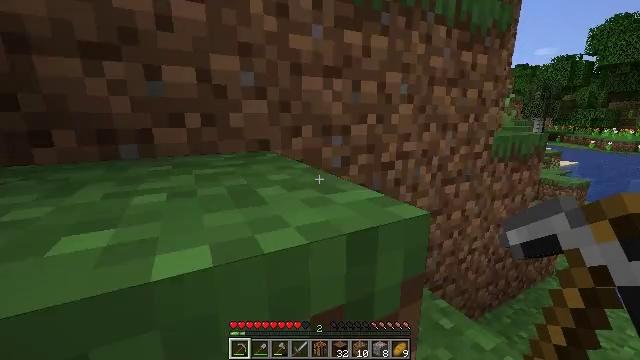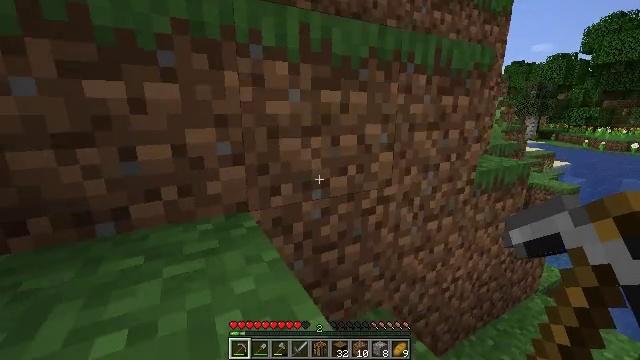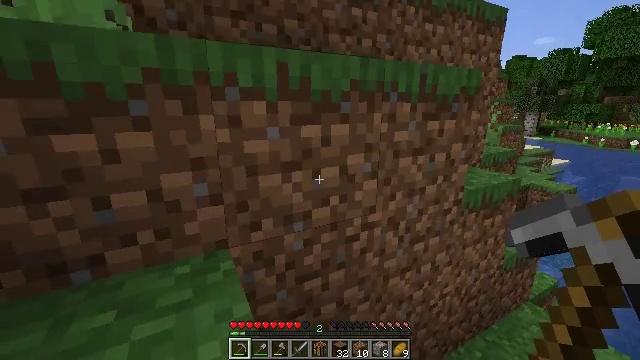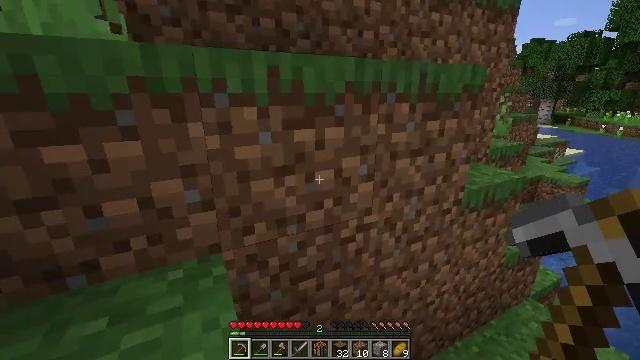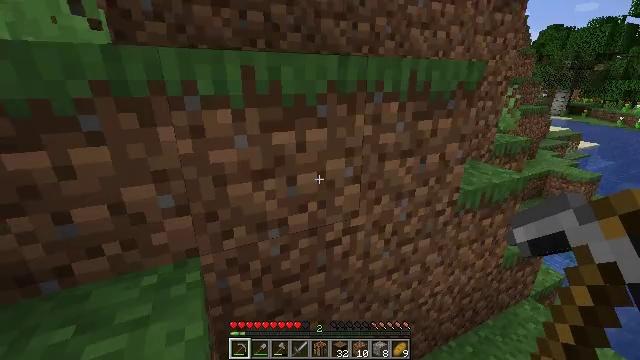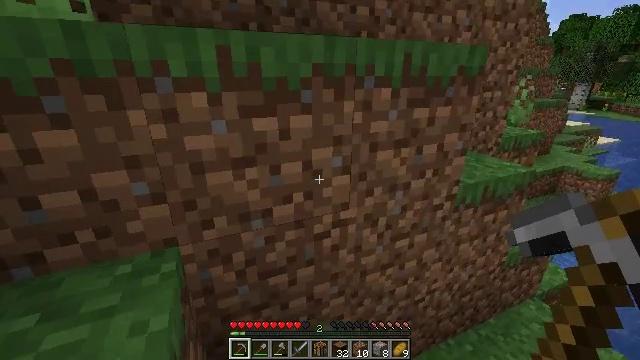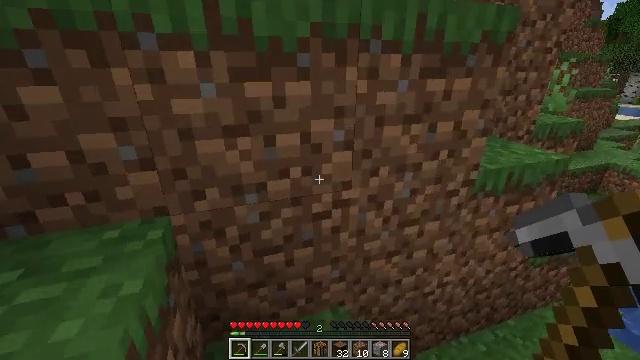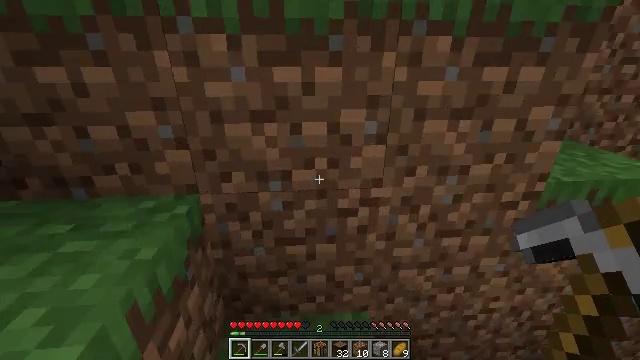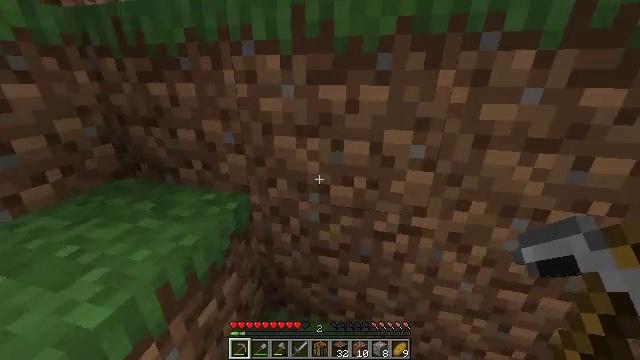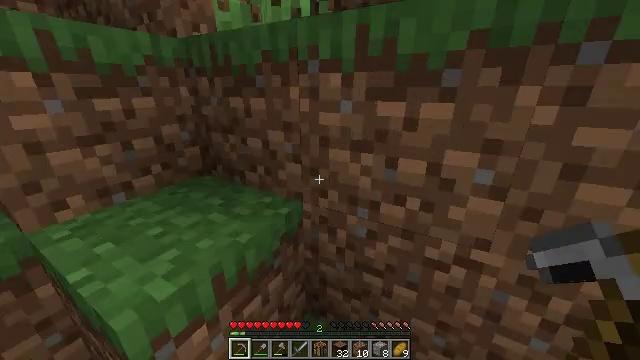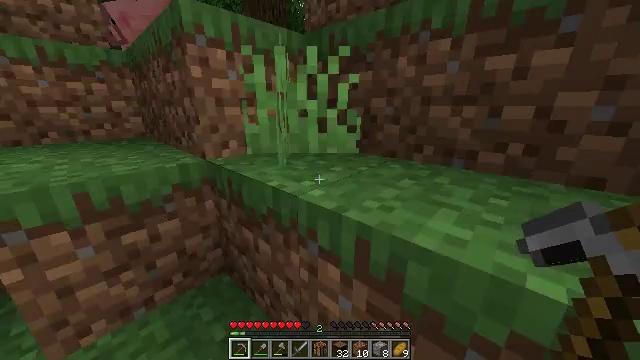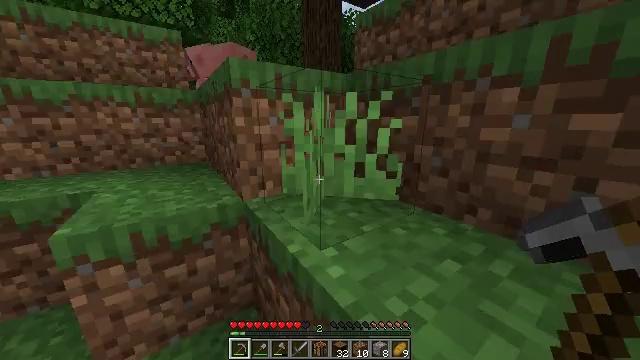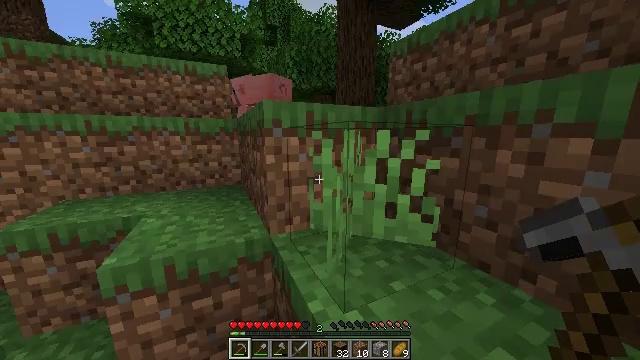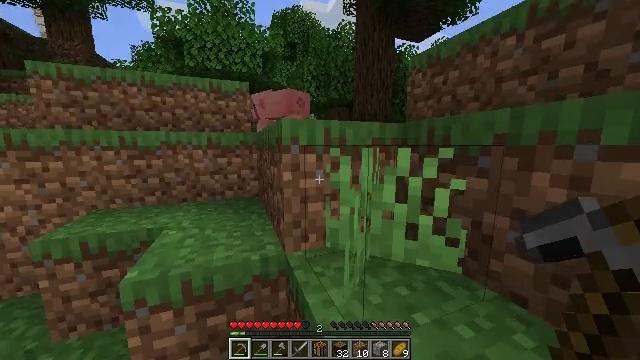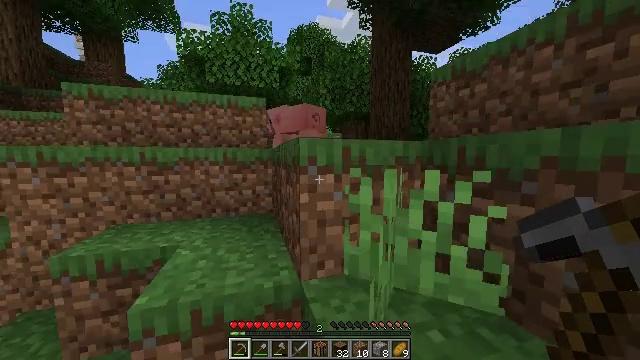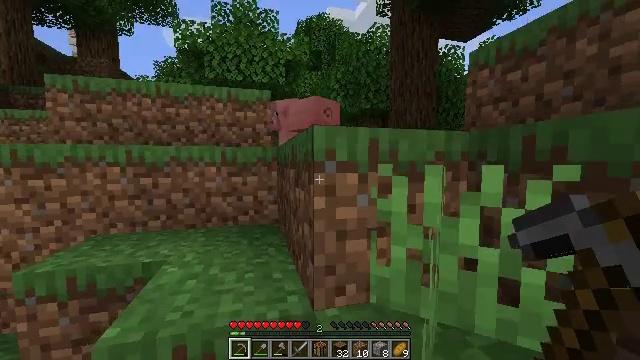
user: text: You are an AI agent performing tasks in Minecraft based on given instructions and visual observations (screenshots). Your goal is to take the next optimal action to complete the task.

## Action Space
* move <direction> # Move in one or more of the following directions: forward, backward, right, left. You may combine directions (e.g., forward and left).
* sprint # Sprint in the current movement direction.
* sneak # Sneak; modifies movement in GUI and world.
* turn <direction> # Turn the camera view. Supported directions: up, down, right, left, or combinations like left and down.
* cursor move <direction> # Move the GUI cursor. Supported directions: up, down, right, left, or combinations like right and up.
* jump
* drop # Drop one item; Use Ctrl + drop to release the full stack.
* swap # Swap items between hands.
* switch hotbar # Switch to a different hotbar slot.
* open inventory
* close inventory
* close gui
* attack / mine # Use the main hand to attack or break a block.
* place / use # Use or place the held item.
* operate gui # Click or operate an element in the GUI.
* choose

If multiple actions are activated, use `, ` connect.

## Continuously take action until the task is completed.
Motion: motion action
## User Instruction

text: Collect kelp by swimming through it.
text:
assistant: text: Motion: move forward and move right, sprint, jump
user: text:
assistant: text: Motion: move forward and move right, sprint, turn down, jump
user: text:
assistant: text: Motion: move forward and move right, sprint, turn left and down, jump
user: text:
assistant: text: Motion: move forward and move right, sprint, turn left and down, jump
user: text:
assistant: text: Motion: move forward and move right, sprint, turn left and down, jump
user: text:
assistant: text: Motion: move forward and move right, sprint, turn left and down, jump
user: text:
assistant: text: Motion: move forward and move right, sprint, turn left, jump
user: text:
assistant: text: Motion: move forward and move right, sprint, turn left, jump
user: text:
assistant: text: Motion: move forward, sprint, turn left and up, jump
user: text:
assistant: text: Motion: move forward, sprint, turn left and up, jump
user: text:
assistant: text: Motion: move forward, sprint, turn left and up, jump
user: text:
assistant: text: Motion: move forward, sprint, turn left and up, jump
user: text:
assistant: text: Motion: move forward, sprint, turn left and up, jump
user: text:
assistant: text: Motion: move forward, sprint, turn left and up, jump
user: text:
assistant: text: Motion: move forward, sprint, turn left and up, jump
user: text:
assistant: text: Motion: move forward, sprint, jump
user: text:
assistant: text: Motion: move forward, sprint, turn left, jump
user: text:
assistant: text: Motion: move forward, sprint, turn left, jump
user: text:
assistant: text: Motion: move forward, sprint, turn left, jump
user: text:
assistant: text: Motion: move forward, sprint, turn left, jump
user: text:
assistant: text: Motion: move forward, sprint, turn left, jump
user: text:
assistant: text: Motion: move forward, sprint, turn left, jump
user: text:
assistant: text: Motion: move forward, sprint, turn left, jump
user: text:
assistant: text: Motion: move forward, sprint, turn left, jump
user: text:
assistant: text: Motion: move forward, sprint, jump
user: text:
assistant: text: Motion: move forward, sprint, jump
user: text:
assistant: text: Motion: move forward, sprint, turn left, jump
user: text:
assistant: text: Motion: move forward, sprint, turn left, jump
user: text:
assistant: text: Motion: move forward, sprint, turn left, jump
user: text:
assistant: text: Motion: move forward, sprint, turn left, jump